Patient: sex M, age 37
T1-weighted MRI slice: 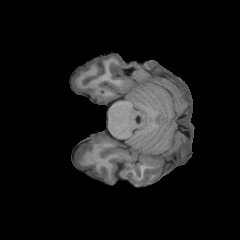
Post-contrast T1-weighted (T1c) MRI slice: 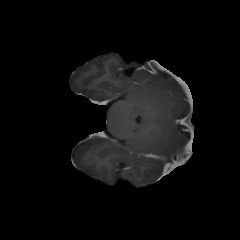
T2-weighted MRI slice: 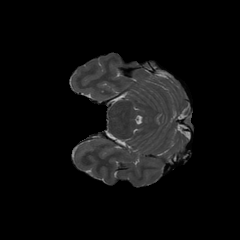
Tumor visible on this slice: no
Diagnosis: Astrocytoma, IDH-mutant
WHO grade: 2